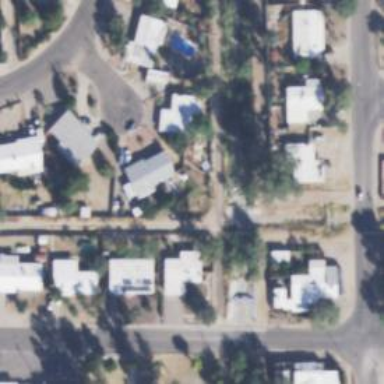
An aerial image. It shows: Alley classified as service road.